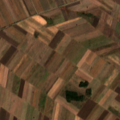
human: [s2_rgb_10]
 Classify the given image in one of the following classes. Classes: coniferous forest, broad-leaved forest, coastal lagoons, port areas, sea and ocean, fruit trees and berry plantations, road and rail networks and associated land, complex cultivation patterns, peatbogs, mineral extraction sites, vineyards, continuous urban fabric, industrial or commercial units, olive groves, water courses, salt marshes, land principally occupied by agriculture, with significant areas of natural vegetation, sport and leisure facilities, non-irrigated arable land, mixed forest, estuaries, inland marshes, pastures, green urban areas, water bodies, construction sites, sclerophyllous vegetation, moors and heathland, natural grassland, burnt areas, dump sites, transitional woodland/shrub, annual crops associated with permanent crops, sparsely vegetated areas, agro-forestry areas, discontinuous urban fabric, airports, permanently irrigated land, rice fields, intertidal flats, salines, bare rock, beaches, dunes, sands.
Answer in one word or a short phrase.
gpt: non-irrigated arable land